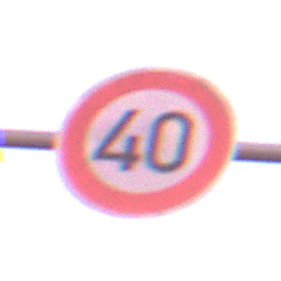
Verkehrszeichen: Geschwindigkeit40
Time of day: SunriseSunset
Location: Outdoor (Urban)
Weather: PartlyCloudy
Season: NotSpecified
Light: Natural